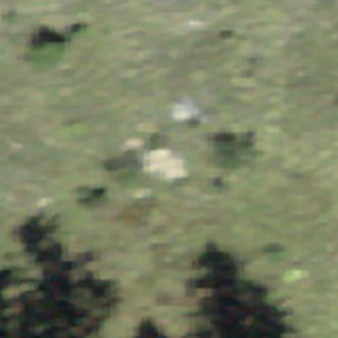
Label: other